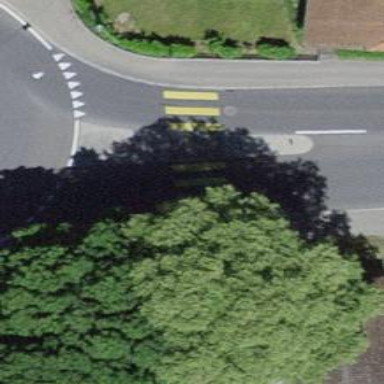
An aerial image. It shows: Marked crossing with zebra sign and island in the middle.